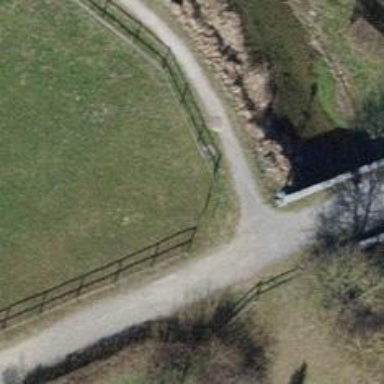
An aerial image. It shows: Pebblestone path.